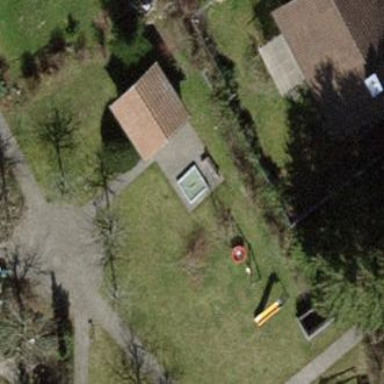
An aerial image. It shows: Playground area for leisure activities on the land.